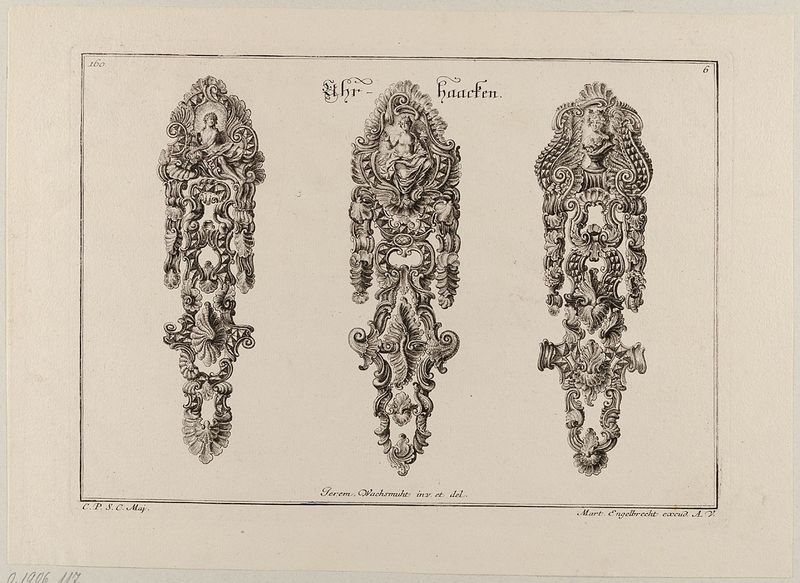
Titel: Drei Uhrhaken mit mythologischen Figuren
Künstler: Martin Engelbrecht
Standort: Hamburg
Institution: Museum für Kunst und Gewerbe Hamburg
Schlagwörter: menschen, schwarz, weiss, ornament, geschichte, figur, drei, personen, rokoko, engel, papier, grafik, graphik, figuren, ornamente, verzierung, uhr, fotografie, photographie, hacken, druckgraphik, druckgrafik, radierung, stich, kunstgewerbe, wachs, bacchus, apoll, kunsthandwerk, zeiger, apollo, apollon, groteske, rocaille, style, knorpelwerk, reproduktionen, ?, industriedesign, phoebus, druckerzeugnisse, muschelwerk, schweifwerk, ornamentstich, vorlageblätter, teigwerk, engelbrecht, irnamentstich